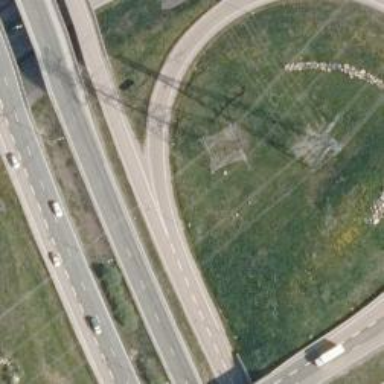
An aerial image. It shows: Asphalt trunk link road.